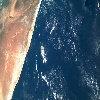
Label: water